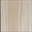
Piece: xx